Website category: auto
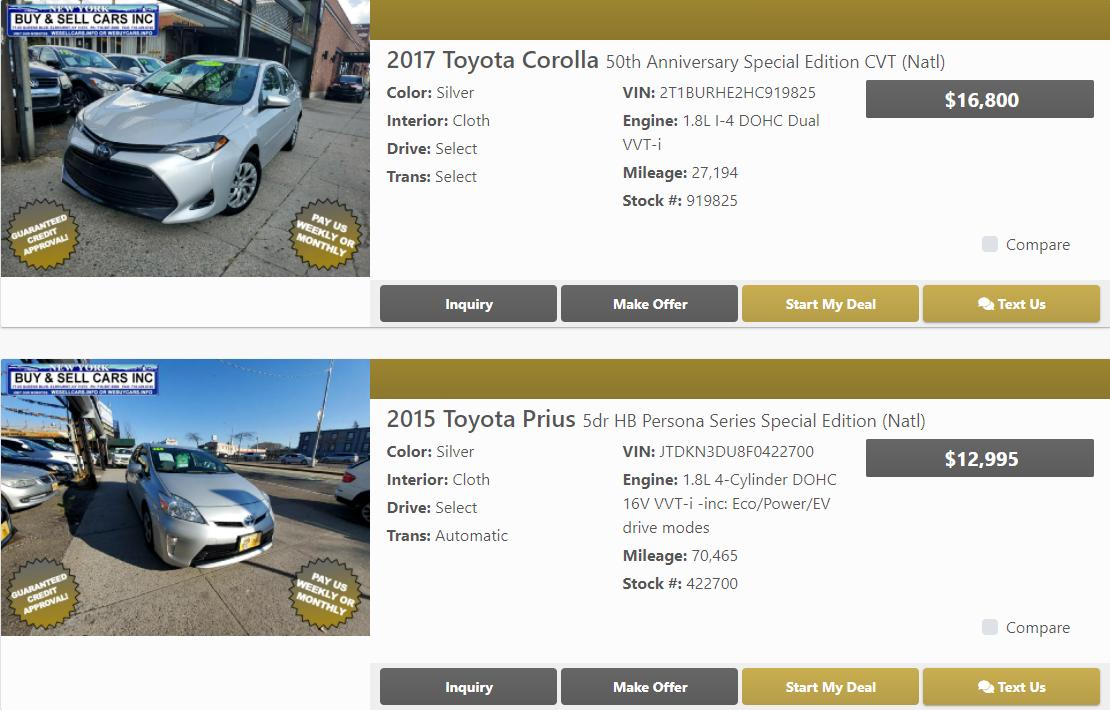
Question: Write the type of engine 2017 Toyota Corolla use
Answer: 1.8L I-4 DOHC Dual VVT-i

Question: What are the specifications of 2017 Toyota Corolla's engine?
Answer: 1.8L I-4 DOHC Dual VVT-i

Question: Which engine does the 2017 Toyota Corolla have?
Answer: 1.8L I-4 DOHC Dual VVT-i

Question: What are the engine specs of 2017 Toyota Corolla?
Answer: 1.8L I-4 DOHC Dual VVT-i

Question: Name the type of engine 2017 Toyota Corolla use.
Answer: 1.8L I-4 DOHC Dual VVT-i

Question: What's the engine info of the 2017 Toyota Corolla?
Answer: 1.8L I-4 DOHC Dual VVT-i

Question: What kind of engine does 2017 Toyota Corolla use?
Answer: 1.8L I-4 DOHC Dual VVT-i

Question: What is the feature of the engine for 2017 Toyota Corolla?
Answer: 1.8L I-4 DOHC Dual VVT-i

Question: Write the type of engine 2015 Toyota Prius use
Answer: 1.8L 4-Cylinder DOHC 16V VVT-i -inc: Eco/Power/EV drive modes

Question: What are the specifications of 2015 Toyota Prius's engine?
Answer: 1.8L 4-Cylinder DOHC 16V VVT-i -inc: Eco/Power/EV drive modes

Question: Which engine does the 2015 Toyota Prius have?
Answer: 1.8L 4-Cylinder DOHC 16V VVT-i -inc: Eco/Power/EV drive modes

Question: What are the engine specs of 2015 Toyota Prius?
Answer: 1.8L 4-Cylinder DOHC 16V VVT-i -inc: Eco/Power/EV drive modes

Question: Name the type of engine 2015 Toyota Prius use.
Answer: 1.8L 4-Cylinder DOHC 16V VVT-i -inc: Eco/Power/EV drive modes

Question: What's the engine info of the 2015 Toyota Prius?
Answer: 1.8L 4-Cylinder DOHC 16V VVT-i -inc: Eco/Power/EV drive modes

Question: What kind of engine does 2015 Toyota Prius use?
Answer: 1.8L 4-Cylinder DOHC 16V VVT-i -inc: Eco/Power/EV drive modes

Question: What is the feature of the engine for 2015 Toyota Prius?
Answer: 1.8L 4-Cylinder DOHC 16V VVT-i -inc: Eco/Power/EV drive modes

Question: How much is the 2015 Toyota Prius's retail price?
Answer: $12,995

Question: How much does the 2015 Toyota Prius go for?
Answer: $12,995

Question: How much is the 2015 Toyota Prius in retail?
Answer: $12,995

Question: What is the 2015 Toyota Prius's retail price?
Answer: $12,995

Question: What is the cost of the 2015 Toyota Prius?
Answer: $12,995

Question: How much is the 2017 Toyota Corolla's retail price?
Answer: $16,800

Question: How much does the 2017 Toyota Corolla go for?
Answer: $16,800

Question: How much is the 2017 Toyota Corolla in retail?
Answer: $16,800

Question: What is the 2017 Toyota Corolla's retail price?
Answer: $16,800

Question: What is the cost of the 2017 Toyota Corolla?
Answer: $16,800

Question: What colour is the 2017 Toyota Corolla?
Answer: Silver

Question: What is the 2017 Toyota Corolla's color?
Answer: Silver

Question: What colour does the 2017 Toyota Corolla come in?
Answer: Silver

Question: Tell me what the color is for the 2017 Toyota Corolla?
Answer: Silver

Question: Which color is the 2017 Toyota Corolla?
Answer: Silver

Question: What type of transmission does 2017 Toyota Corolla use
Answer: Select

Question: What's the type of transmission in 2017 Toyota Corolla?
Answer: Select

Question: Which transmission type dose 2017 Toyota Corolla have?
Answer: Select

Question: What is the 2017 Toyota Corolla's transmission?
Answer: Select

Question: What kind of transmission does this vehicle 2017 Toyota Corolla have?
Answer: Select

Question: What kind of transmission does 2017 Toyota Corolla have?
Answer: Select

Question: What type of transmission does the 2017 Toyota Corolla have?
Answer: Select

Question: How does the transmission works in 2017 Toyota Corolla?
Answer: Select

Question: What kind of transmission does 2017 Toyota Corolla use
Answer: Select

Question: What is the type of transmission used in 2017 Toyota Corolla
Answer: Select

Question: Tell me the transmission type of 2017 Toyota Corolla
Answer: Select

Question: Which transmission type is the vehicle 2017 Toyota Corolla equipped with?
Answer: Select

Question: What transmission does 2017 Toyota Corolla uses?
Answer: Select

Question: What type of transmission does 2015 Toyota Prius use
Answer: Automatic

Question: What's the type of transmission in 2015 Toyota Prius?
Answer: Automatic

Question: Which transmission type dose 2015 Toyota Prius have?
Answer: Automatic

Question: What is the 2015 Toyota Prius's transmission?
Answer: Automatic

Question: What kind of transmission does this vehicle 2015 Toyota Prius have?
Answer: Automatic

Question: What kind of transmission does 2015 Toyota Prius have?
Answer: Automatic

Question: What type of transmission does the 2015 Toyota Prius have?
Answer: Automatic

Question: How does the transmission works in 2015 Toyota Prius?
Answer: Automatic

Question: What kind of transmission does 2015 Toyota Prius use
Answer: Automatic

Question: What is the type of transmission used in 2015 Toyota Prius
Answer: Automatic

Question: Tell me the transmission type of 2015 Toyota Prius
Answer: Automatic

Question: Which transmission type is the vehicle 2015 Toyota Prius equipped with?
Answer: Automatic

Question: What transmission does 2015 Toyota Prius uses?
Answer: Automatic

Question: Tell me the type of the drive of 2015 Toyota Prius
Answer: Select

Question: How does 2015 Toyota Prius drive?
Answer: Select

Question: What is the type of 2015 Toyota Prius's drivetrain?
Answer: Select

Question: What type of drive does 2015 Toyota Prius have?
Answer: Select

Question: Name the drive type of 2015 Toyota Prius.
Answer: Select

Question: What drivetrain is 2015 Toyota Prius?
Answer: Select

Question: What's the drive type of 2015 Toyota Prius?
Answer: Select